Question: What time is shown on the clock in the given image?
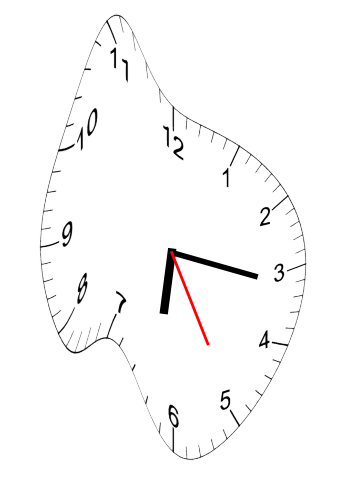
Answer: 06:16:25